Question: The figure describes the ball exchange problem. The white ball can exchange positions with the adjacent colored balls in the 4-neighborhood. The target state is that all balls are arranged in the order of red, blue, green, and yellow from the upper left corner in the order of rows first and columns. How many exchanges are needed?
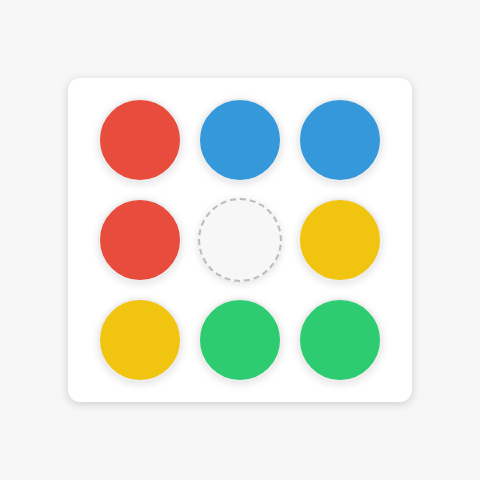
Answer: 10